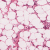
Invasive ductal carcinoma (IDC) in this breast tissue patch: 0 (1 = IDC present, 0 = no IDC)